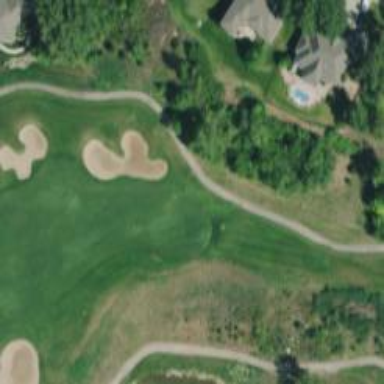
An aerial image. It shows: View of golf hole.